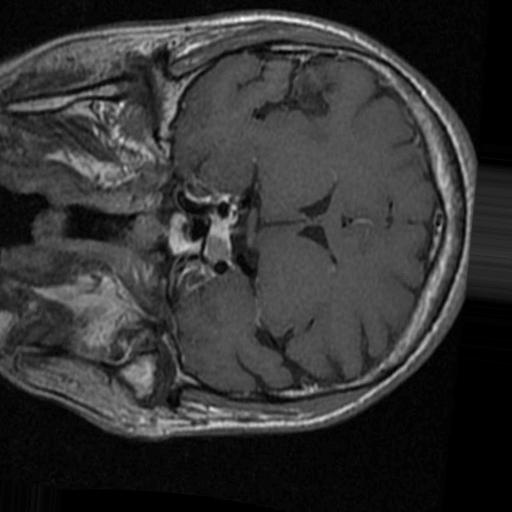
Label: brain_tumor